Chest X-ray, PA view. Patient: 54 years old, sex F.
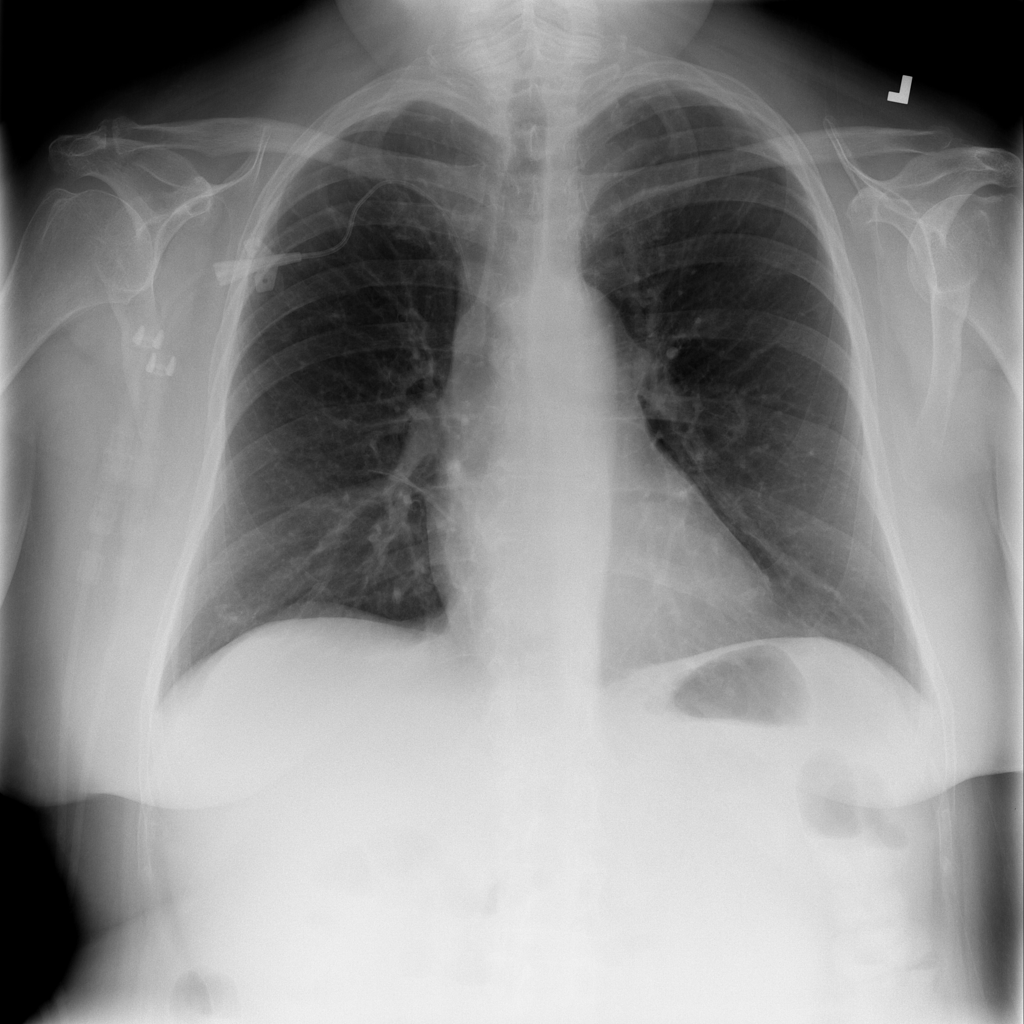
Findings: Infiltration